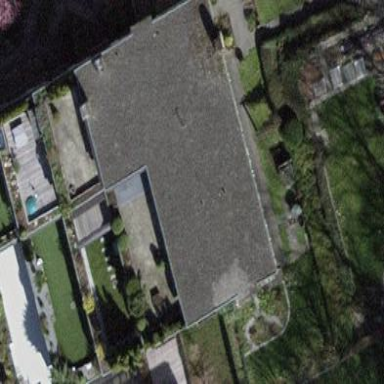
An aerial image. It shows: Flat-roofed building.